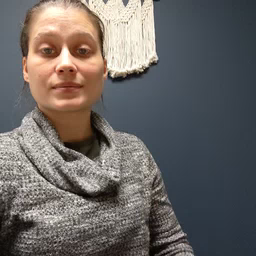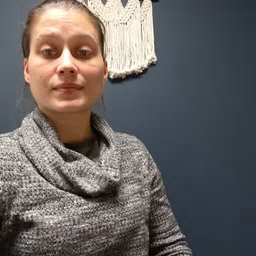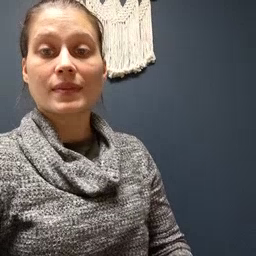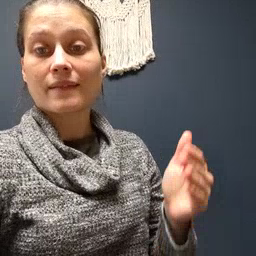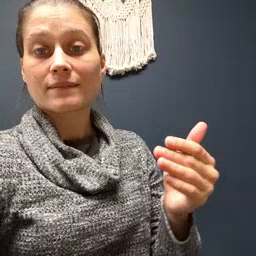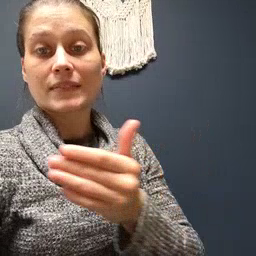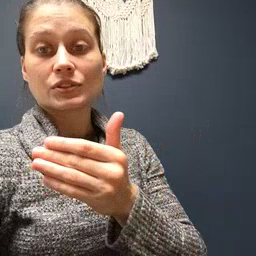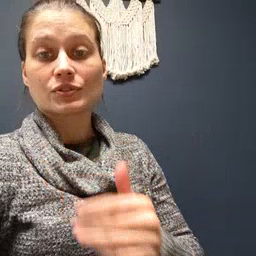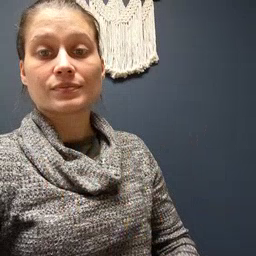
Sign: fish